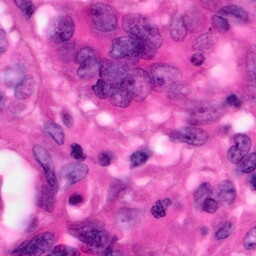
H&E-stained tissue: Pancreatic